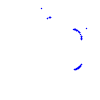
Particle: pion